Question: Is it possible to make progress bar like following image.

Star have to be filled up by giving percentage. Any help will be highly appreciable. Thanks.
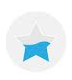
Answer:
There is a library to get this above animation.
Find it <URL>.
It's not complicated to use. all you have to do is add the following custom view in layout
'''
<com.romainpiel.titanic.TitanicTextView
android:id="@+id/titanic_tv"
android:text="@string/loading"
android:layout_width="wrap_content"
android:layout_height="wrap_content"
android:textColor="#212121"
android:textSize="70sp"/>
'''
and then start it like:
'''
titanic = new Titanic();
titanic.start(myTitanicTextView);
'''
Yes, you can use it instead of progressBar. All you have to do is override it's code according to your requirements.